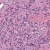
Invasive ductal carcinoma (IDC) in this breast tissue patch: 1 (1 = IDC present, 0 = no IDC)